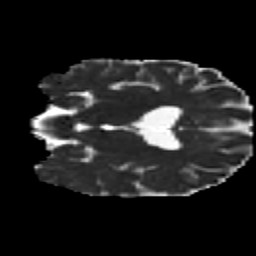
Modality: MD
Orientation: coronal
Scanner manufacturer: ge
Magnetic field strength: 3 T
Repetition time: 8.8 s
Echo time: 0.085 s